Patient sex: F
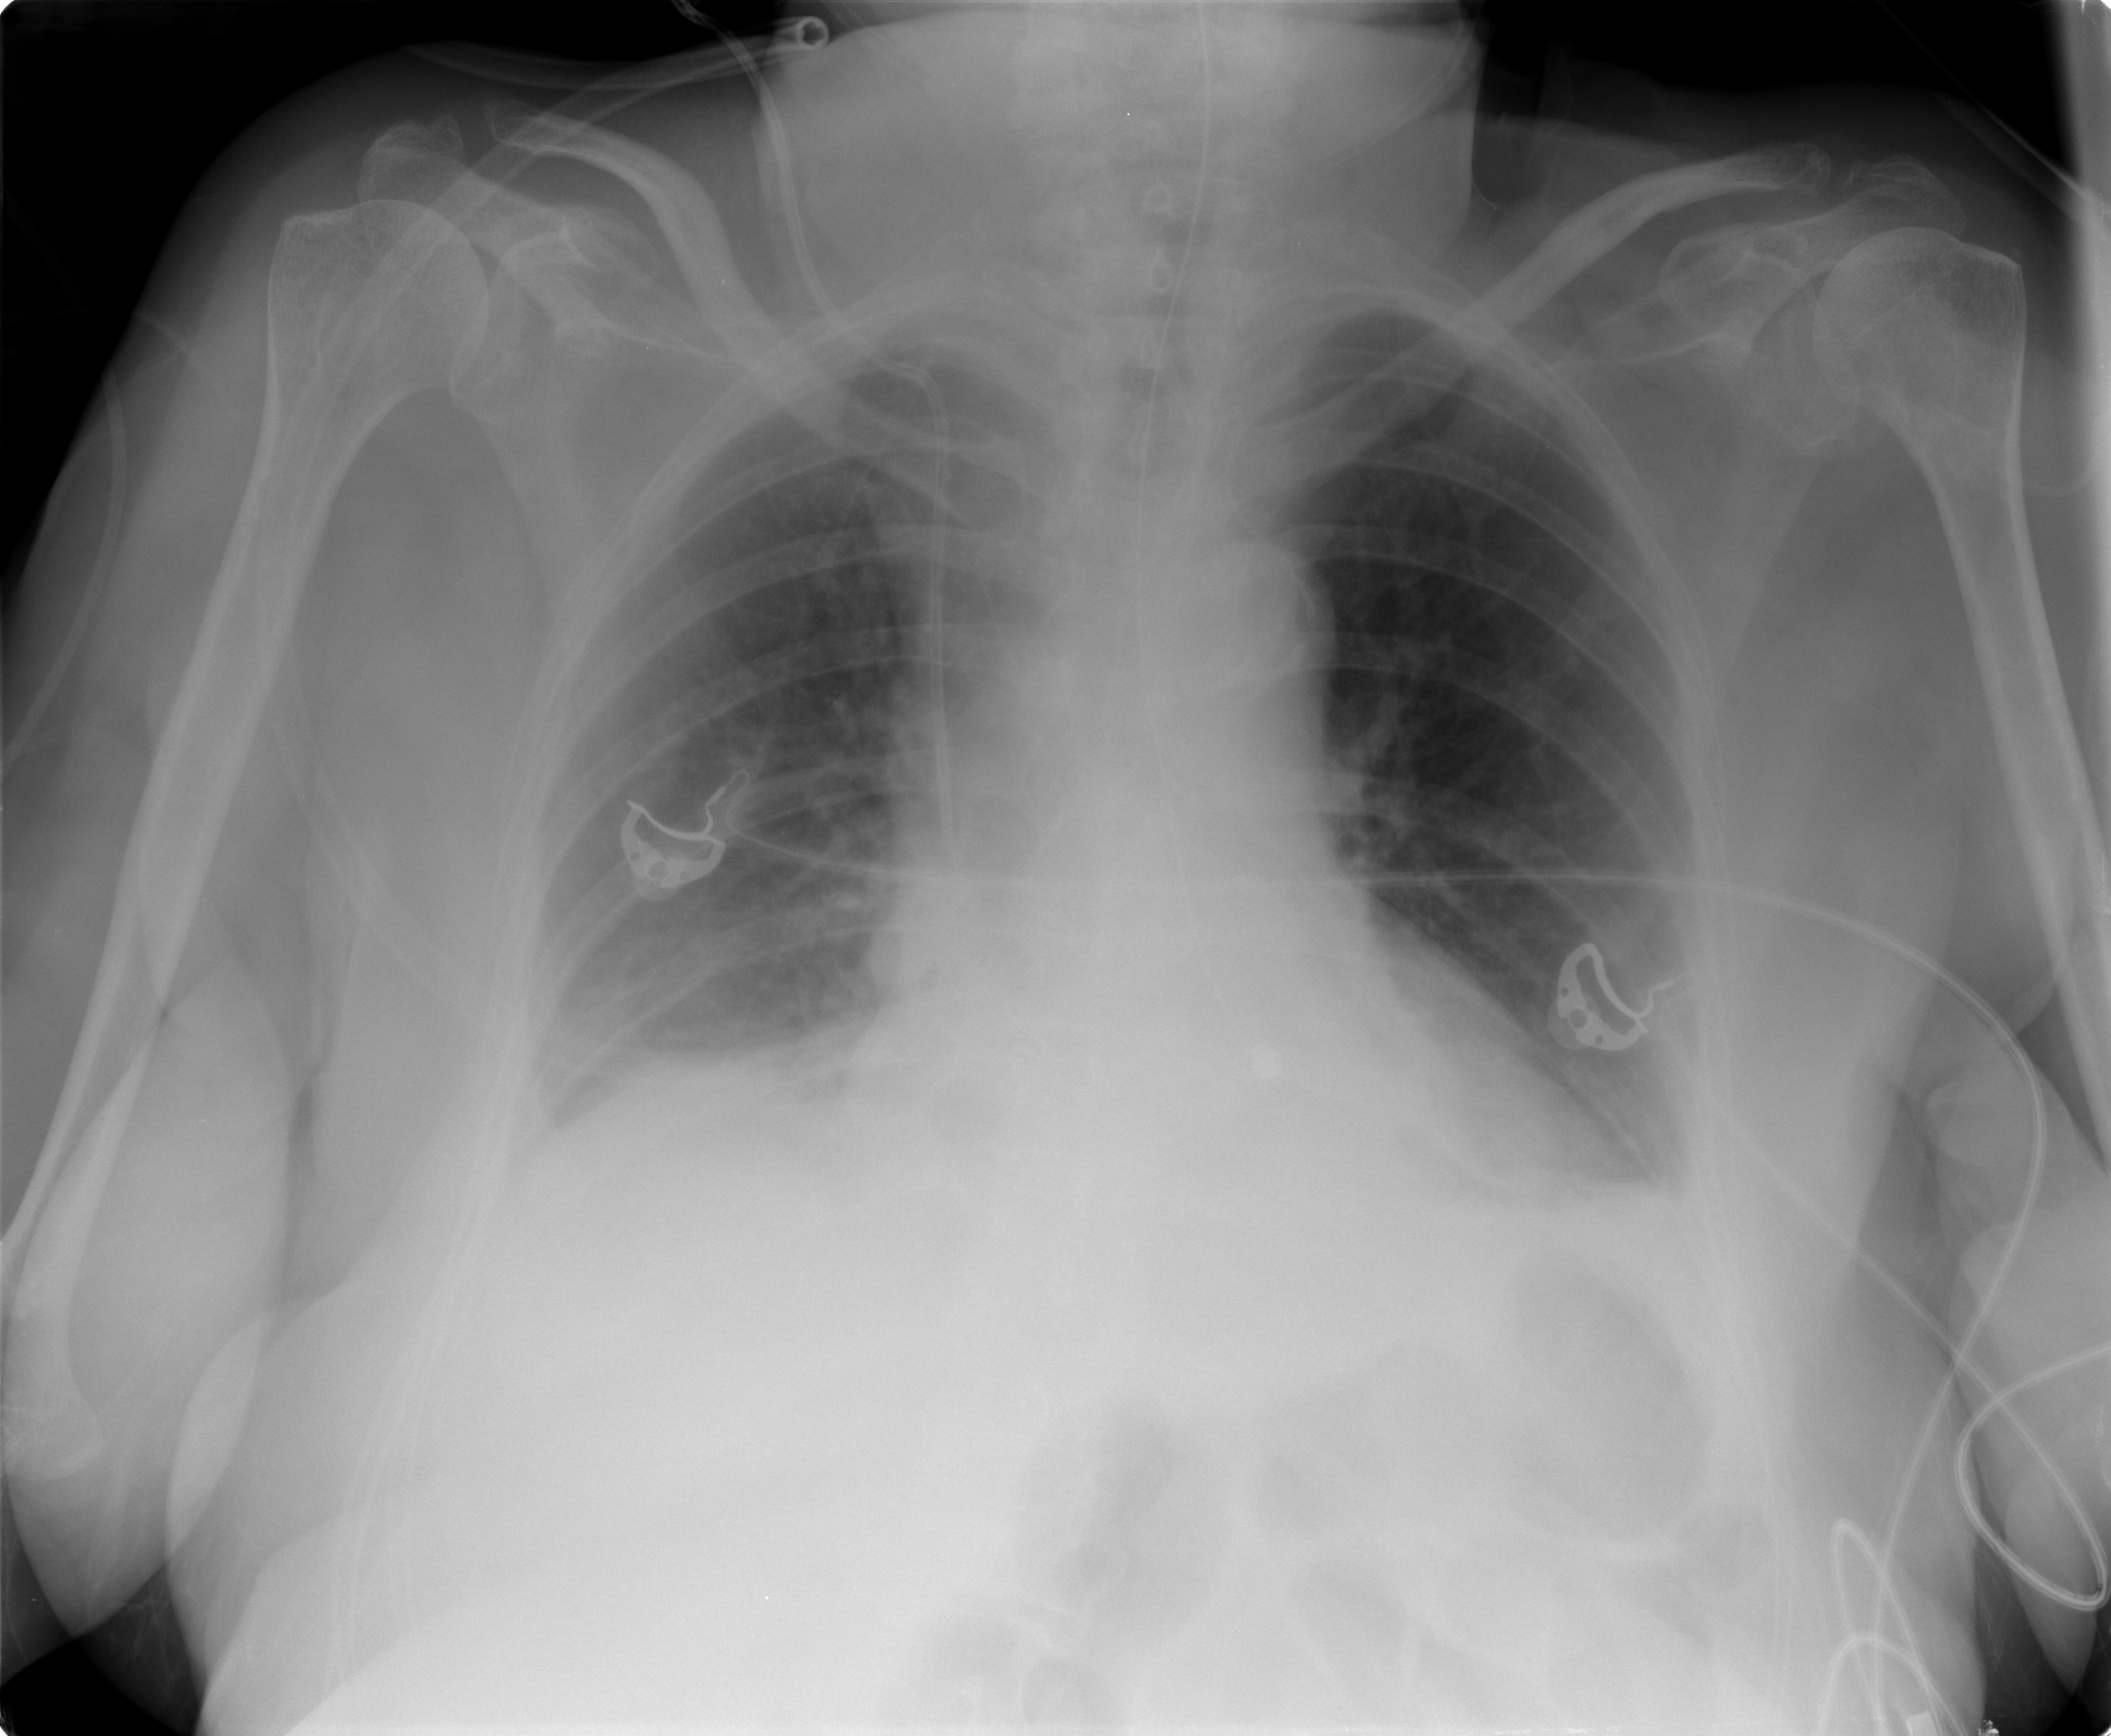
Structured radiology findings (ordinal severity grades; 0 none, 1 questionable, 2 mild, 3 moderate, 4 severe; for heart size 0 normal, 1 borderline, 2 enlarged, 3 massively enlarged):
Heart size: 1
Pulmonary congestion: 0
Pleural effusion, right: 2
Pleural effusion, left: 2
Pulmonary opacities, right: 0
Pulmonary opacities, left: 0
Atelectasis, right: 2
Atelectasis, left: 2